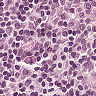
Metastatic tissue present: no